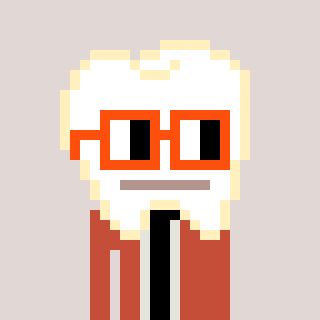
a pixel art character with square orange glasses, a tooth-shaped head and a rust-colored body on a warm background